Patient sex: F
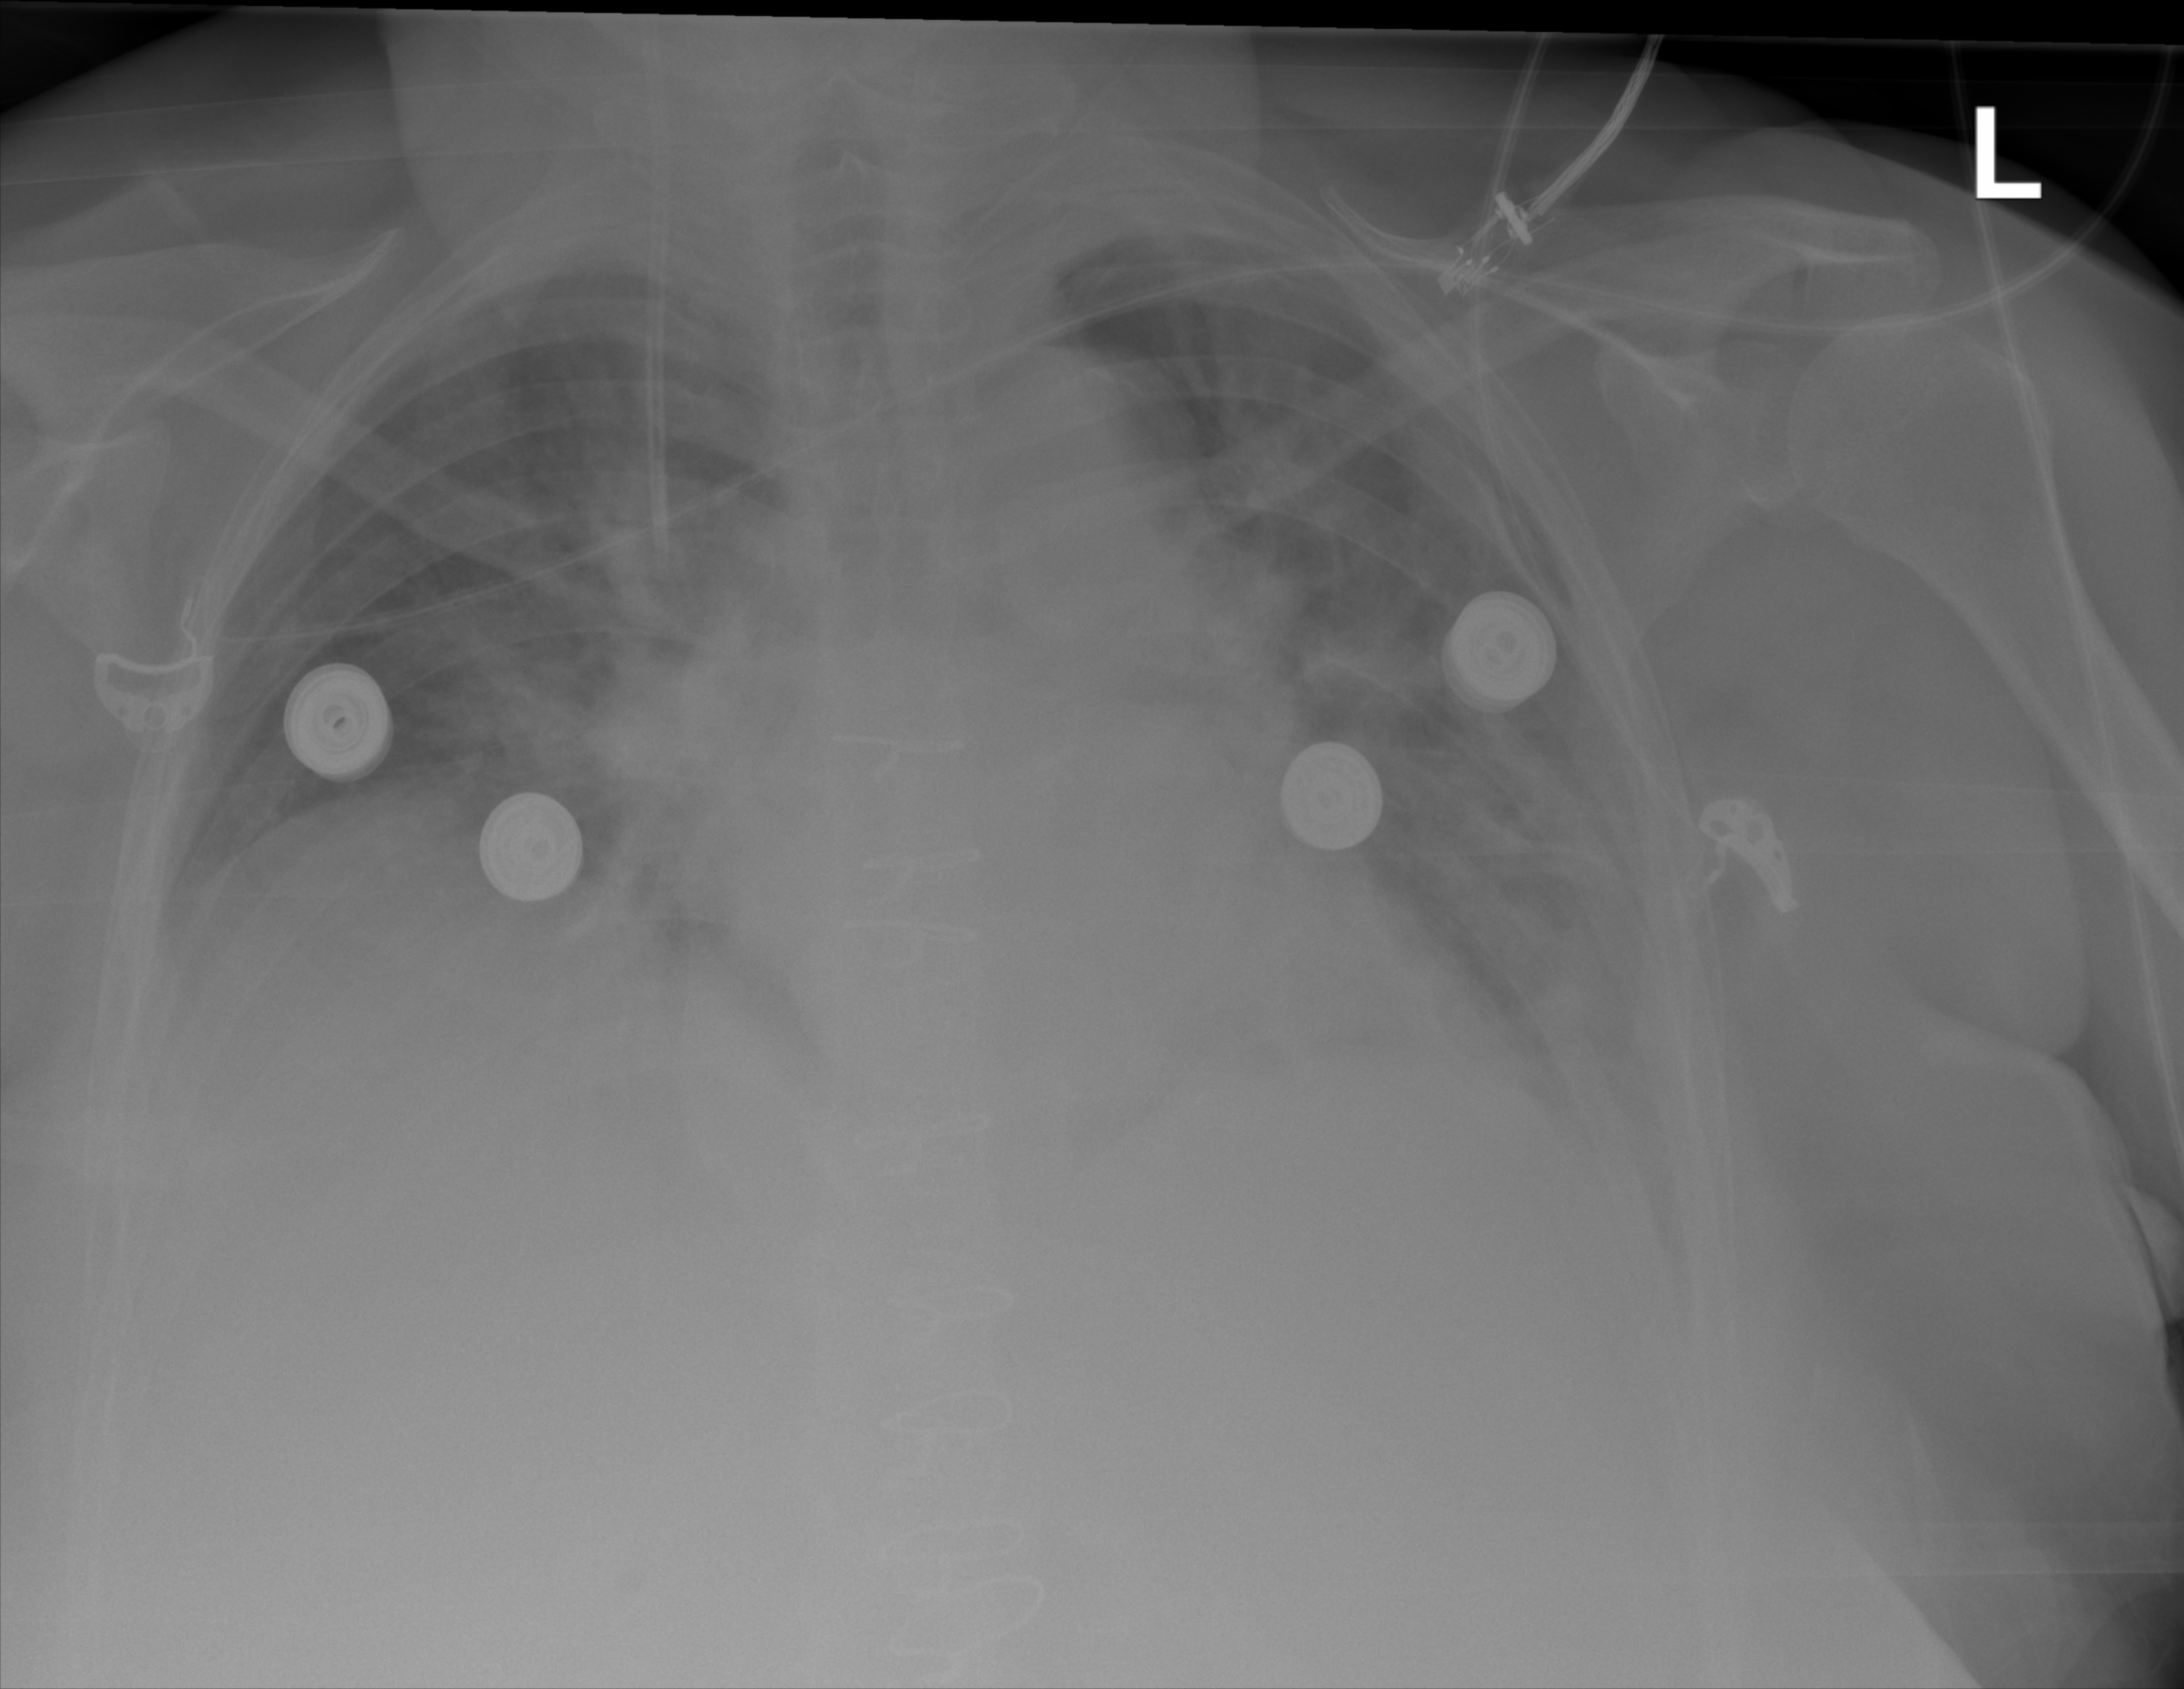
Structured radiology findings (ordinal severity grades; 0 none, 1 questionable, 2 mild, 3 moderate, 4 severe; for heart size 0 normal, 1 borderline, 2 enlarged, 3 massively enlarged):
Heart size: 0
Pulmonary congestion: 2
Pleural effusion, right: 0
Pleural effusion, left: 2
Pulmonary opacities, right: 2
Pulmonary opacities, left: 1
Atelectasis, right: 2
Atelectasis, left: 2